Interaction volume radius: 10 \u00c5
Interaction volume height: 20 \u00c5
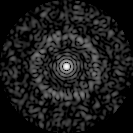
Disorder parameter: 0.8137